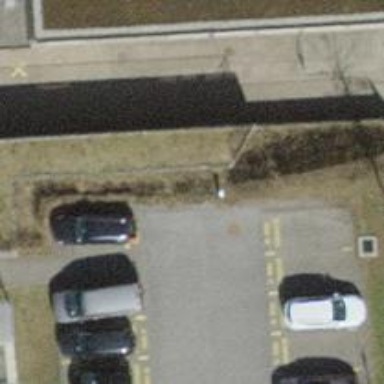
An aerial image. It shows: Parking aisle designated as service road.